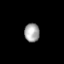
Tissue: skin
Cell type: Others
Senescence score: 0.6779
Nuclear area (px): 273
Mean DAPI intensity: 165.853